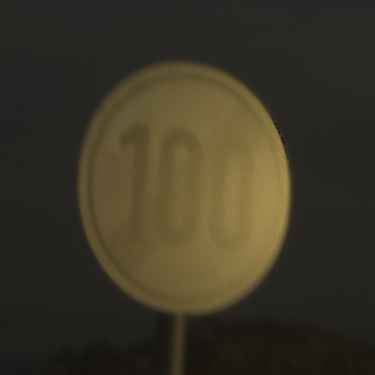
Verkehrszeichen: EndeGeschwindigkeit100
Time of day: SunriseSunset
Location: Outdoor (Nature)
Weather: PartlyCloudy
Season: Summer
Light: Natural